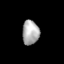
Tissue: lung
Cell type: Endothelial cells
Senescence score: 0.1841
Nuclear area (px): 402
Mean DAPI intensity: 173.358